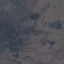
Land use / land cover: HerbaceousVegetation